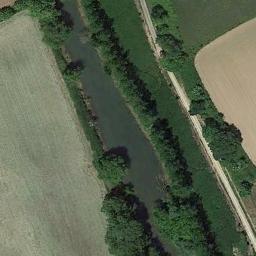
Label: river